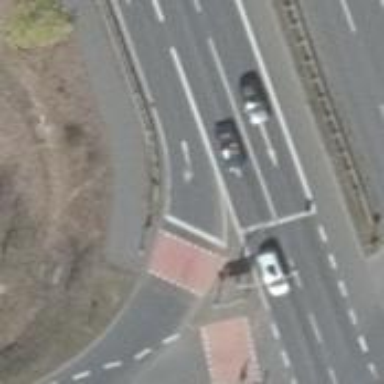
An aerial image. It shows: Road with traffic signals.